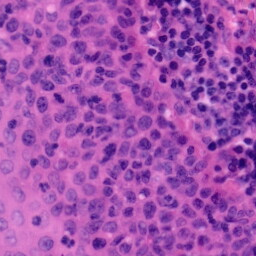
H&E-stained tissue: Tonsil